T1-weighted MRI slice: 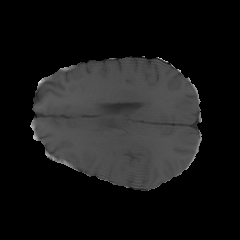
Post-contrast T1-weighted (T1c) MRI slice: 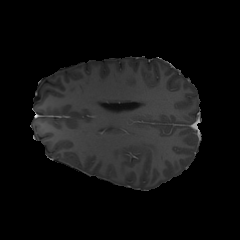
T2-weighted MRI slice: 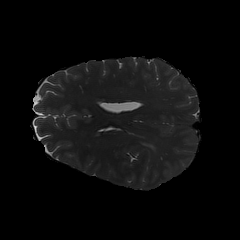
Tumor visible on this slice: yes